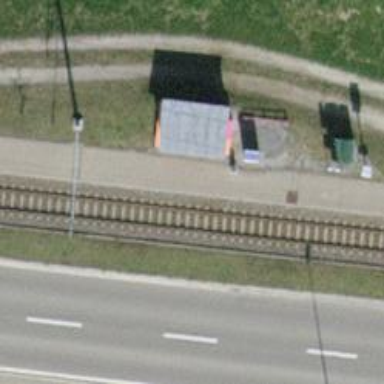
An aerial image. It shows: Light rail halt station for the light rail system.